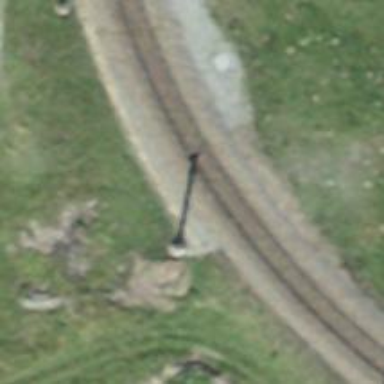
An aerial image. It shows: Narrow-gauge railway with single track. The railway is electrified with contact line.